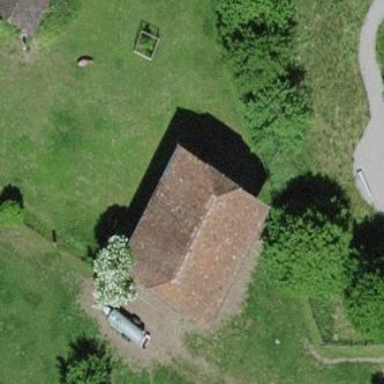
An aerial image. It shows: Rural barn.